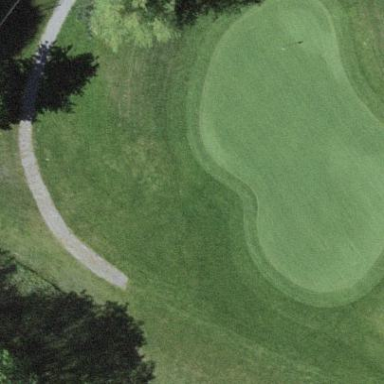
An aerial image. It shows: Golf green.